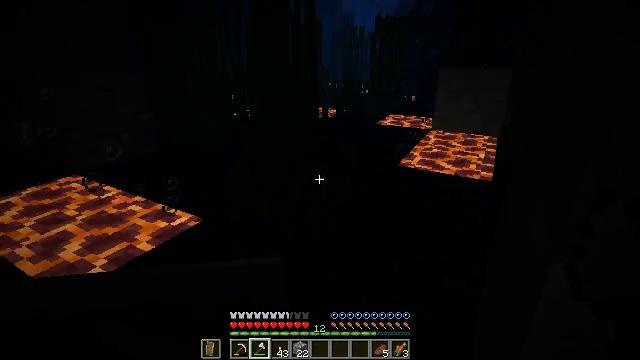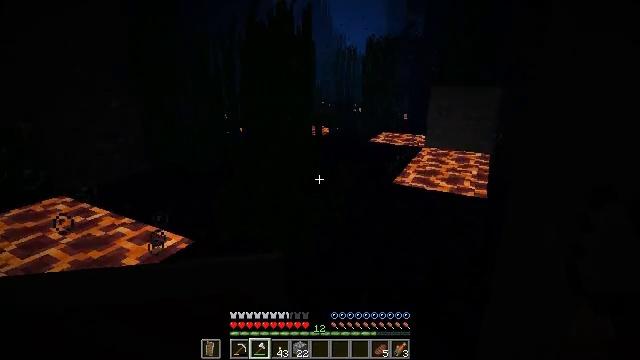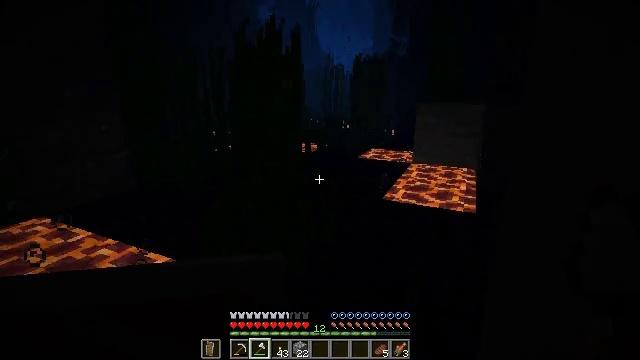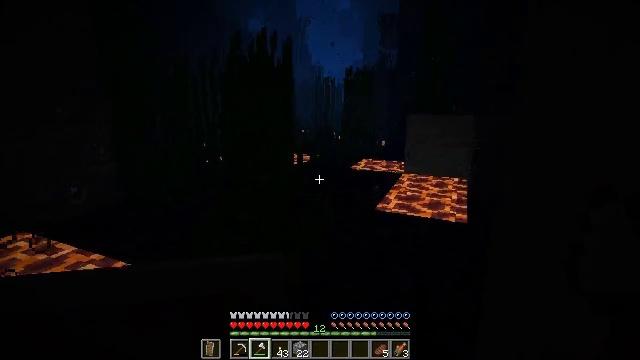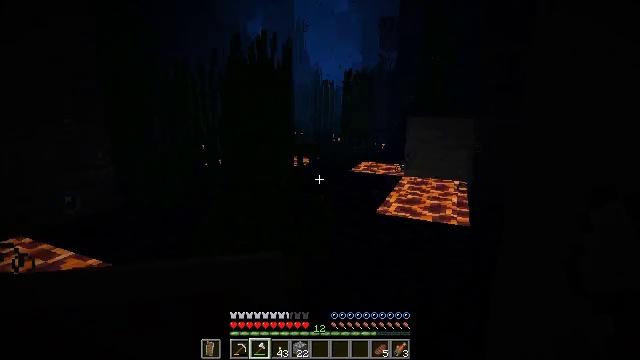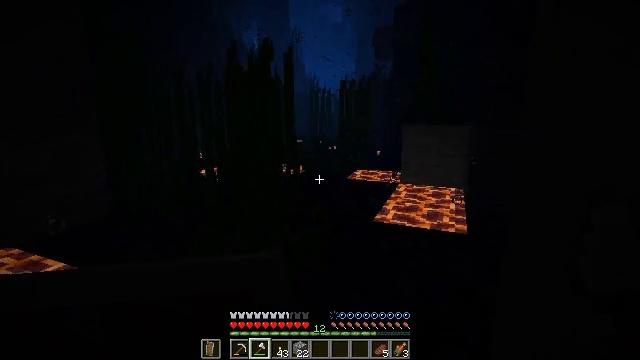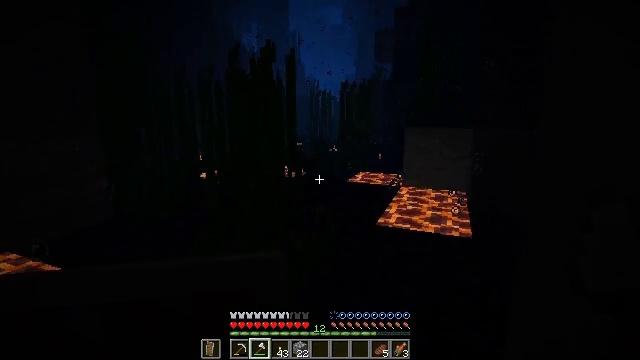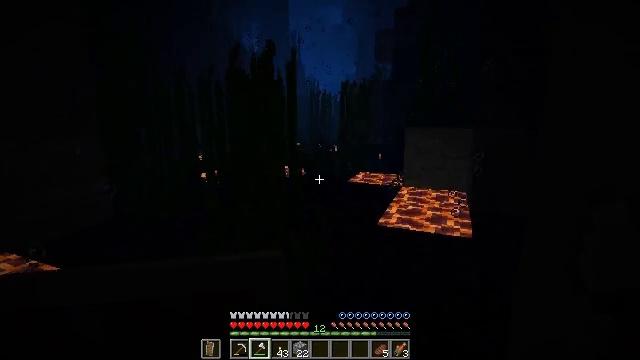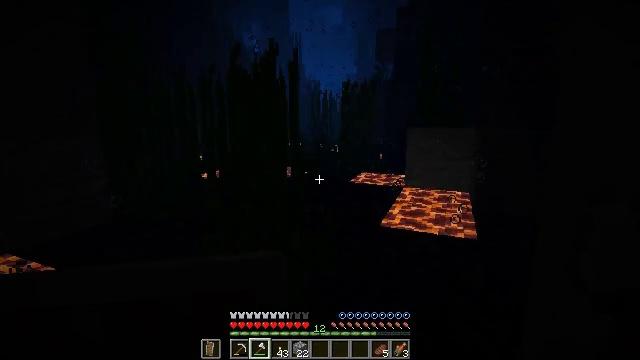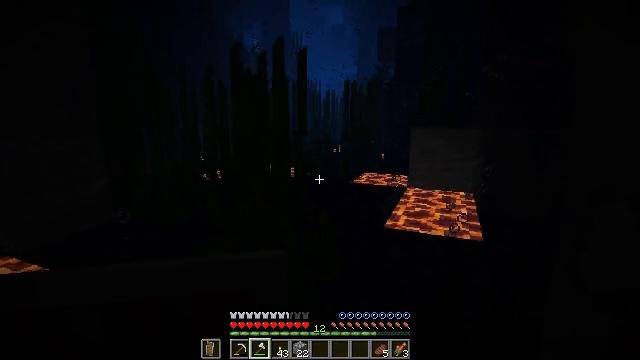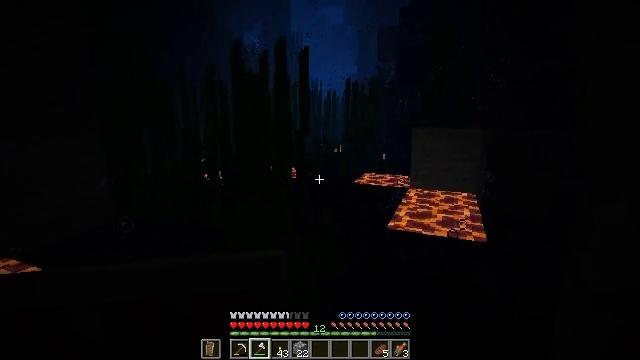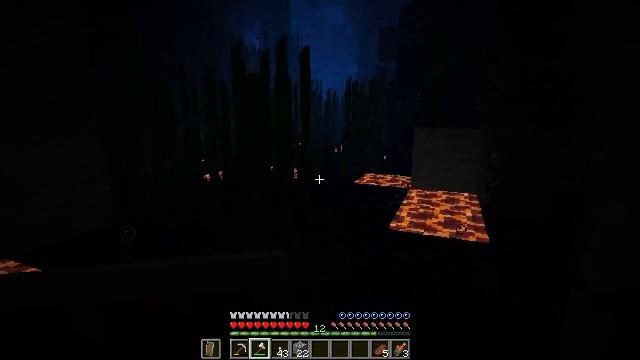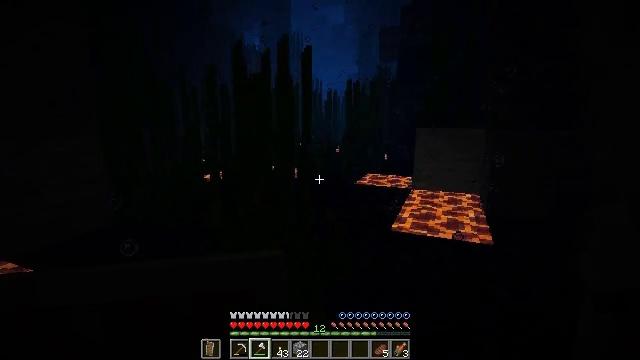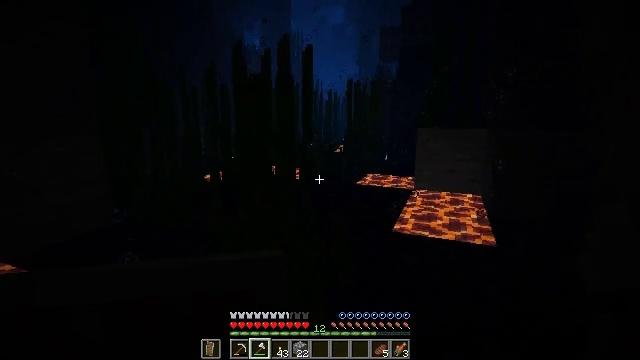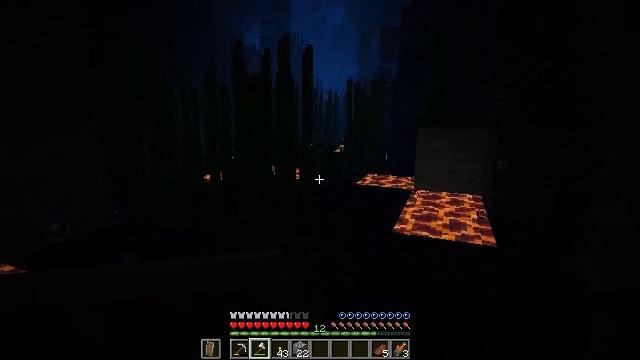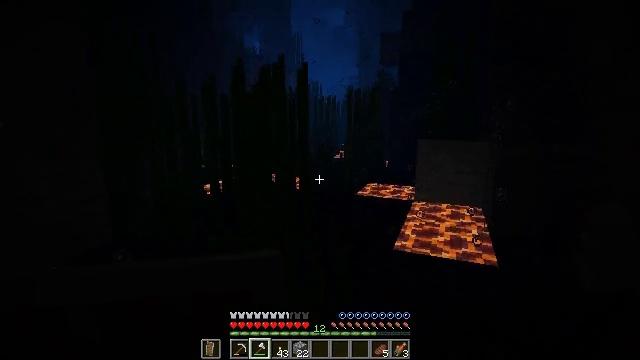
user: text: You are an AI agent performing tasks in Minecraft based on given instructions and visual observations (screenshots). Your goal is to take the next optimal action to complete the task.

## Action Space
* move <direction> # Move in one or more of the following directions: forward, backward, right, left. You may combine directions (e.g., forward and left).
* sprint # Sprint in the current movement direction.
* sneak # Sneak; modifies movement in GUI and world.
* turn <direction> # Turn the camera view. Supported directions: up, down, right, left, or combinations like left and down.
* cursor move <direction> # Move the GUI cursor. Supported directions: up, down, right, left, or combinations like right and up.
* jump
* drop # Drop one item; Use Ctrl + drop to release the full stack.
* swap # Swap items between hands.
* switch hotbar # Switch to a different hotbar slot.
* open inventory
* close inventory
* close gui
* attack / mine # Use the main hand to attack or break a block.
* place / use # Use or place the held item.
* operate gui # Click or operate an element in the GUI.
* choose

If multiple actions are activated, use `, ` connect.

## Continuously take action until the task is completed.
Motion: motion action
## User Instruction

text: Mine tall seagrass from underwater.
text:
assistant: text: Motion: move forward and move left, sneak, turn right and up
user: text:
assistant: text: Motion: move forward and move left, sneak, turn right and up
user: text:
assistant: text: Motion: move forward and move left, sneak, turn right and up
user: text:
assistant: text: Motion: move forward and move left, sneak
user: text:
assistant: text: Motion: move forward and move left, sneak, turn up
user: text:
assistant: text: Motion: move forward and move left, sneak
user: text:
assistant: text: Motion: move forward and move left, sneak
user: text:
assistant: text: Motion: move forward and move left, sneak
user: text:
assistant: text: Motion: move forward and move left, sneak
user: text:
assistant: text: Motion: move forward, sneak, jump
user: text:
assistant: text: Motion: move forward, sneak, jump
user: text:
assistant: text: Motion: move forward, sneak, jump
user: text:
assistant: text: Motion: move forward, sneak, jump
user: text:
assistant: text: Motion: move forward, jump
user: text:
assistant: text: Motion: move forward, jump
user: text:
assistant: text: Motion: move forward, jump
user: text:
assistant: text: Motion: move forward and move right, sprint, jump
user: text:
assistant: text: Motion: move forward and move right, sprint, jump
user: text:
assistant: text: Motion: move forward and move right, sprint, jump
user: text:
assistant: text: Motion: move forward and move right, sprint, jump
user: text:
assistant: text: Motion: move forward and move right, sprint, jump
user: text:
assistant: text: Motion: move forward and move right, sprint, jump
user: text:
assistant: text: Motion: move forward and move right, sprint, jump
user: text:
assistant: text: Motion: move forward and move right, sprint, jump
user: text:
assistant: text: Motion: move forward, sprint, jump
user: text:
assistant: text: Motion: move forward, sprint, turn left, jump
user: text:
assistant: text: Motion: move forward, sprint, turn left, jump
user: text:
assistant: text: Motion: move forward, sprint, turn left and up, jump
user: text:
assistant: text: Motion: move forward, turn left and up, jump
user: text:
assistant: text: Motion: move forward, jump